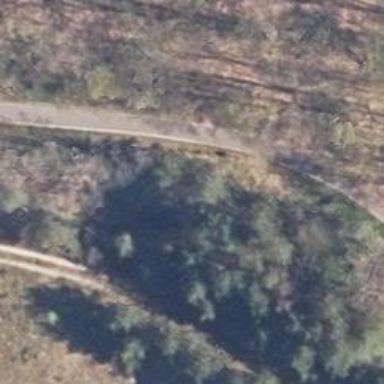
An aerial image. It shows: Asphalt cycleway.